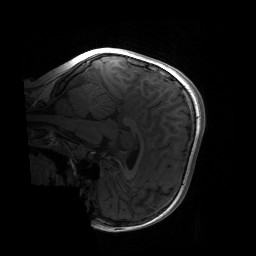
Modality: T1w
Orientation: sagittal
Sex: male
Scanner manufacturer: siemens
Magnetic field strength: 3 T
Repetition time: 1.9 s
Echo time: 0.00243 s